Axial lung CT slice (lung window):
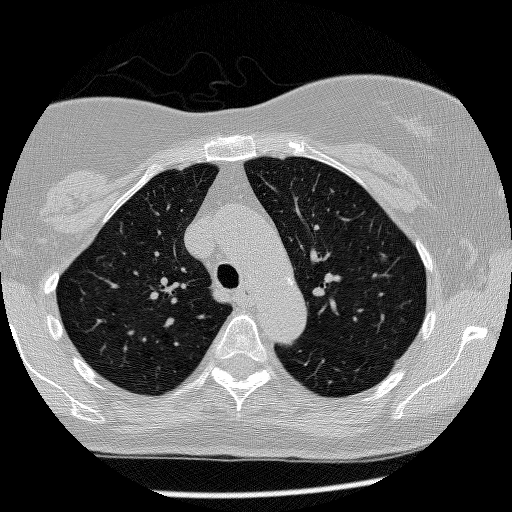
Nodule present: no